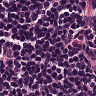
Metastatic tissue present: no